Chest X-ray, PA view. Patient: 28 years old, sex M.
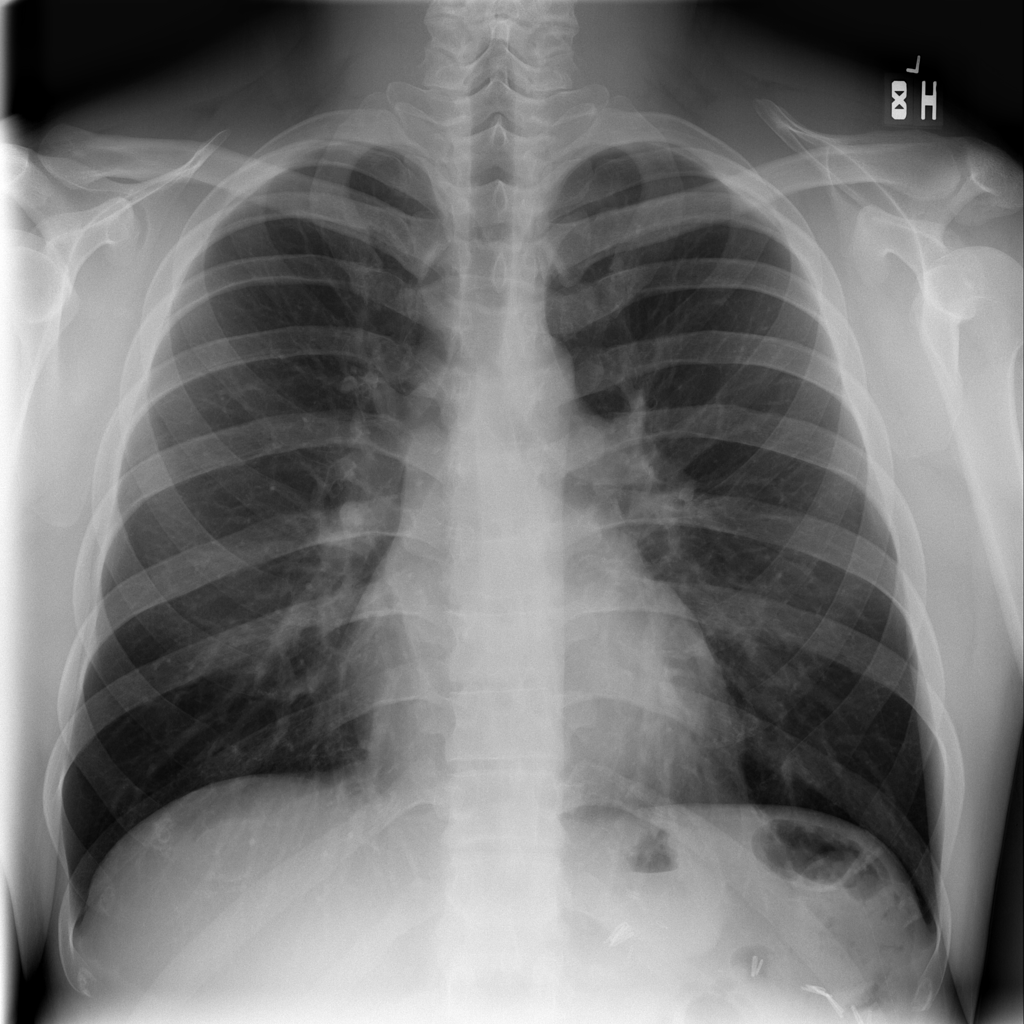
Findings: No Finding